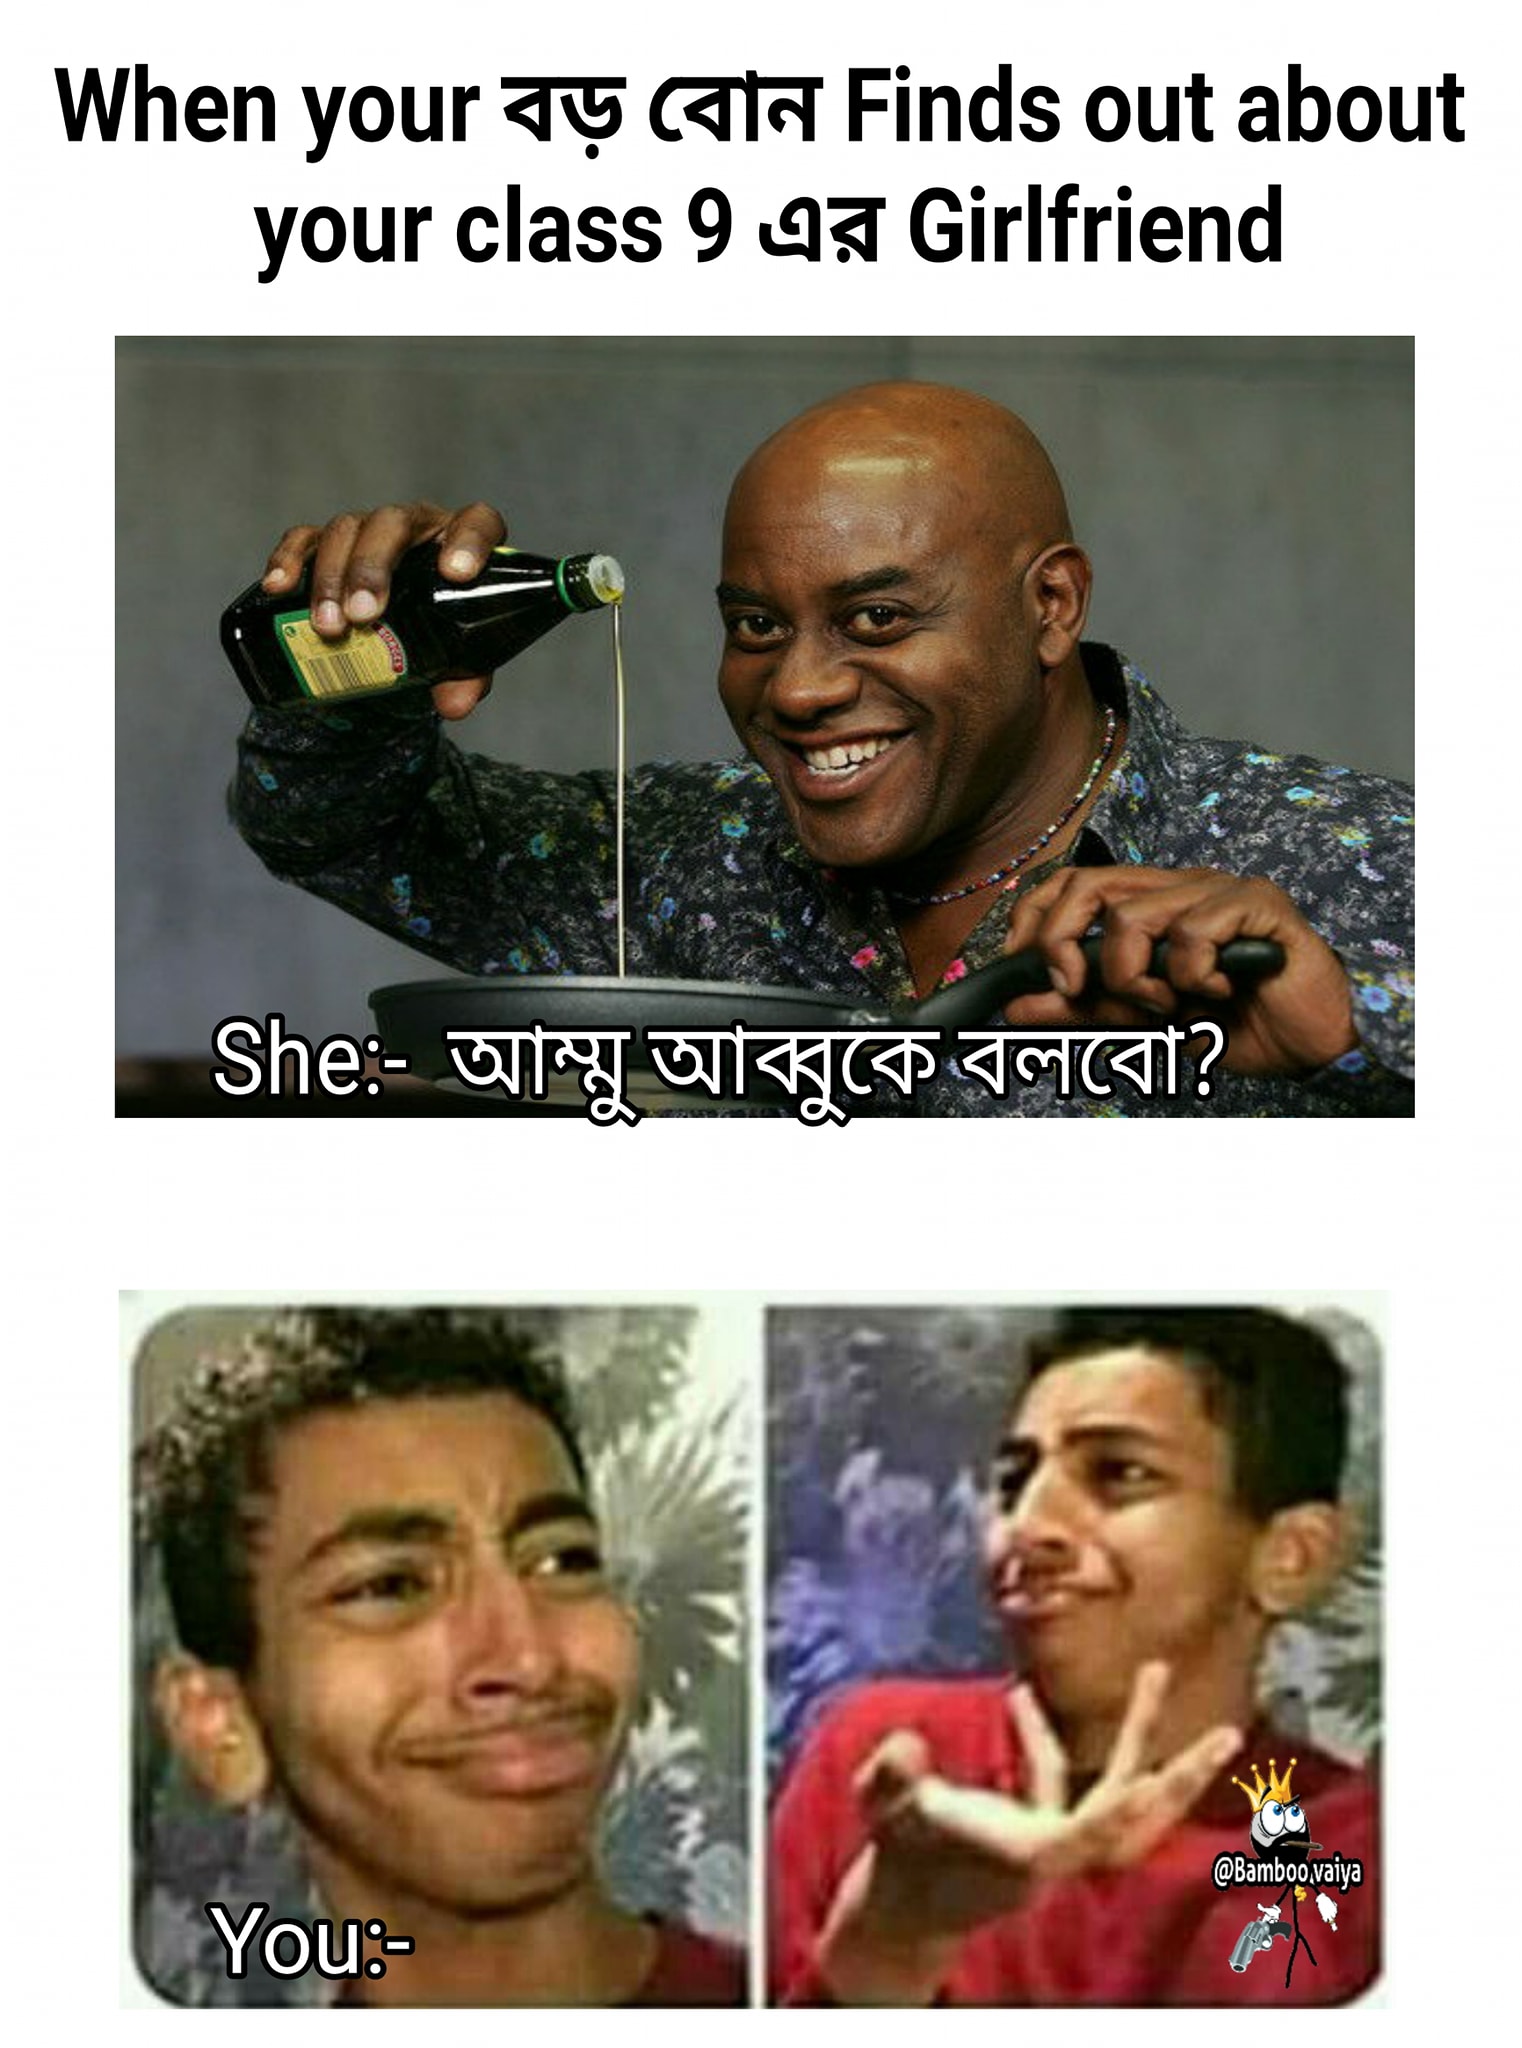
Caption: When your বড় বোন Finds out about your class 9 এর girlfriend    She:-আম্মু আব্বুকে বলবো ?     You:-
Label: non-hate